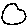
Label: circle